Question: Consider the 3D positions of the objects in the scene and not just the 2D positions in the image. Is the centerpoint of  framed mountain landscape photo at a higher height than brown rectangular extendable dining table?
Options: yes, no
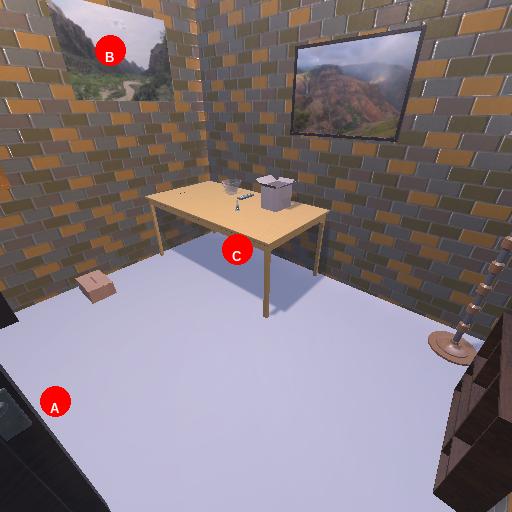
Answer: yes